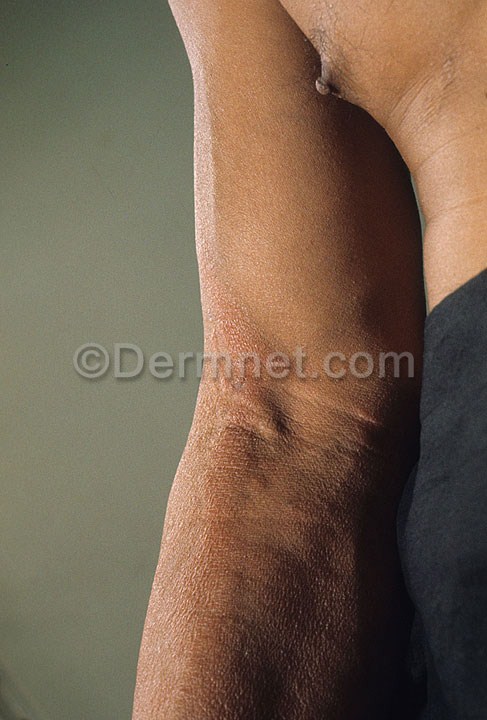
Disease: Cellulitis Impetigo and other Bacterial Infections